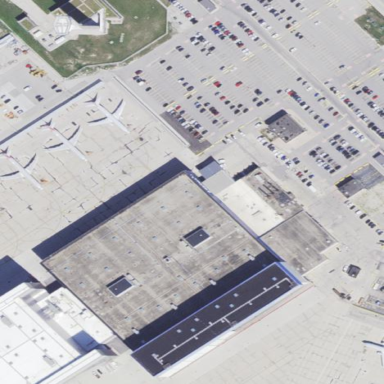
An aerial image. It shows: Hangar at the airport.